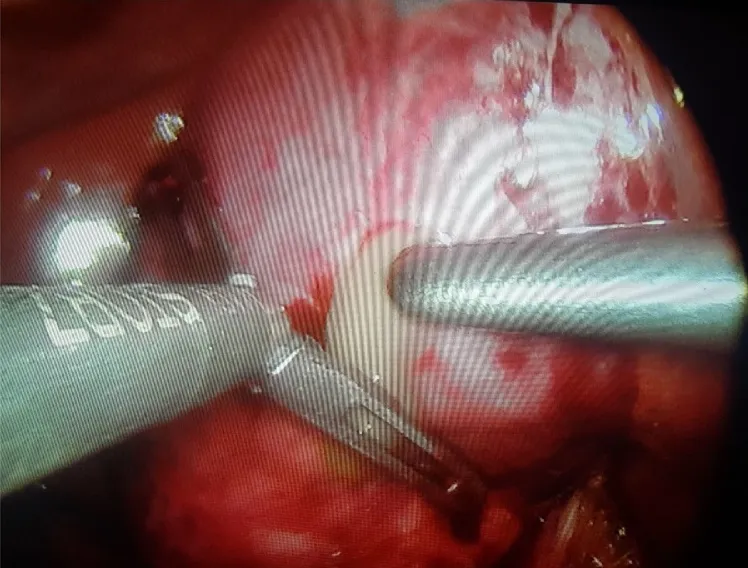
Aspiration of pus from gallbladder.
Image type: medical_photograph (other_medical_photograph)